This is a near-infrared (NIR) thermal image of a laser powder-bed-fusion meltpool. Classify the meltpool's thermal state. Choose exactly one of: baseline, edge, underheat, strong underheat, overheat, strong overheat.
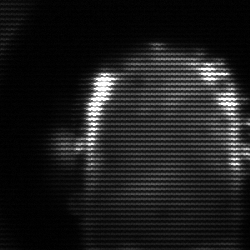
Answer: baseline